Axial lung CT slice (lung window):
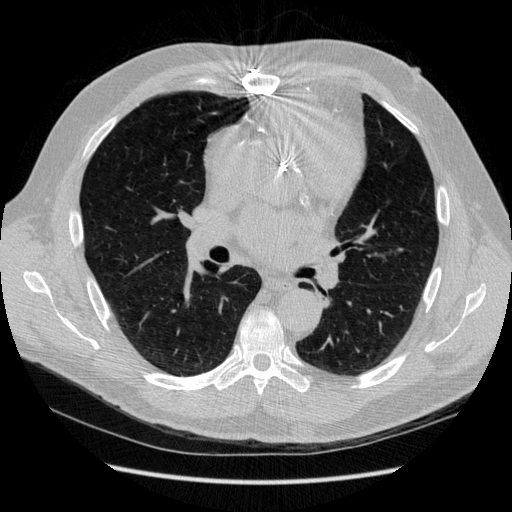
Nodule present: no